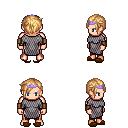
a pixel art fantasy rpg character, male body template, human, light skin, chain mail, red pants, light blonde pixie cut hairstyle, purple tiara, leather bracers, brown slippers, four views (front, back, left, right), 2x2 character sprite sheet, small pixel art, hard edges, no anti-aliasing